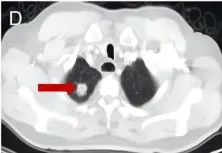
The chest high-resolution computed tomography and pathology of bronchoscopy biopsy. (D-F) The chest high-resolution computed tomography after 1-week antibiotic therapy indicated expanded lesions (Red arrows).
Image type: radiology (ct)